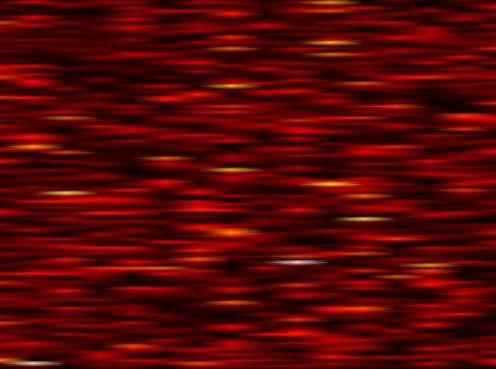
Label: OFDM